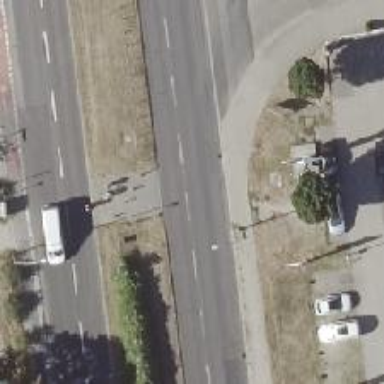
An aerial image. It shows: Crossing with traffic signals.